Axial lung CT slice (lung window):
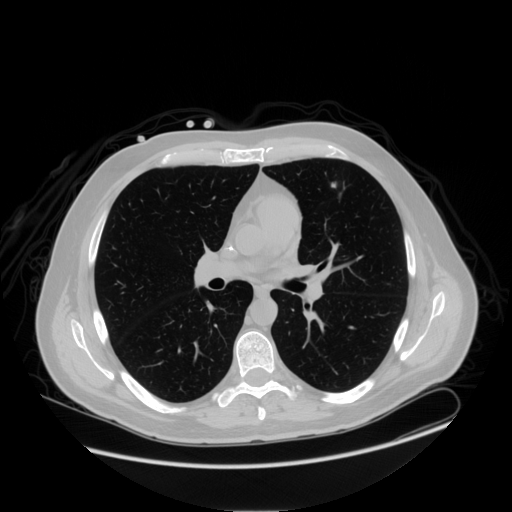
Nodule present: yes
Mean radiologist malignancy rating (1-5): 3